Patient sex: M
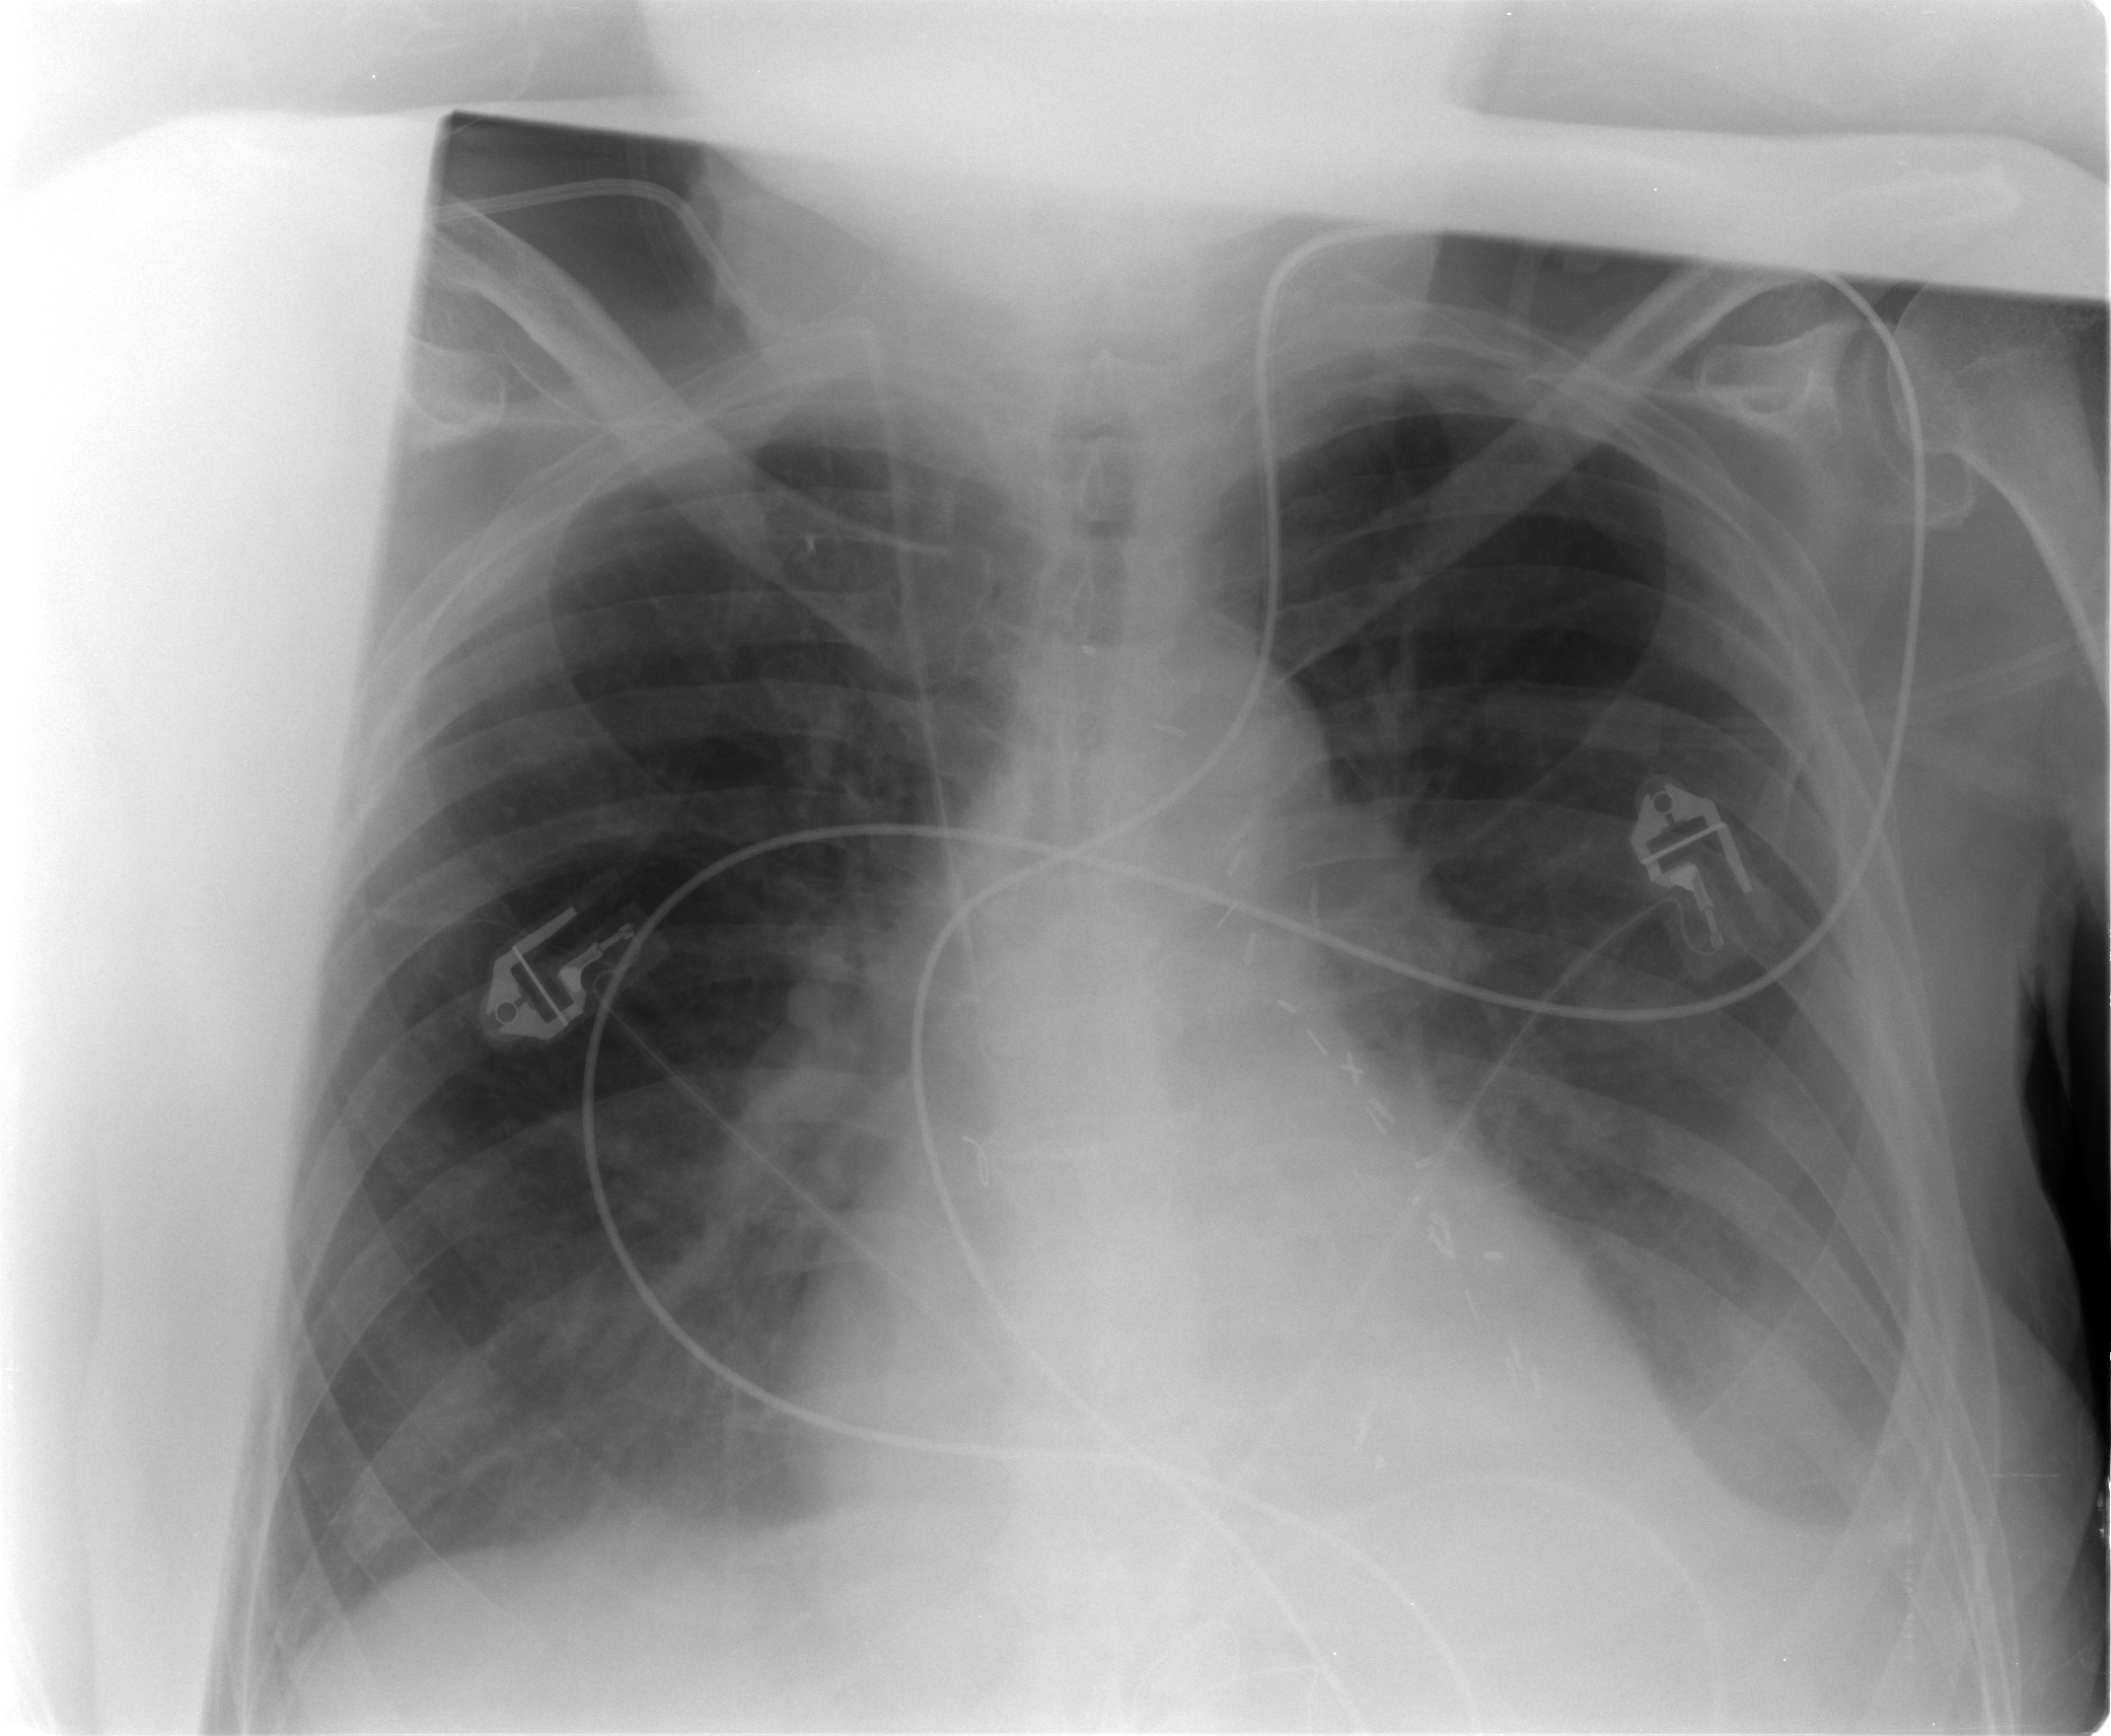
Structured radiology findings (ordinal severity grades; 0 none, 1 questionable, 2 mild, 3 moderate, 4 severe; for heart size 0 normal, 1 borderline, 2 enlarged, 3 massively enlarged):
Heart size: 0
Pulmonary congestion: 0
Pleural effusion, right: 0
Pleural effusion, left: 2
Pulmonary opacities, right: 0
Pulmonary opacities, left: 0
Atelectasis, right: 0
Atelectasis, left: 2